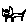
Label: cat